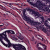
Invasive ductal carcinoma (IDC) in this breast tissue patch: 0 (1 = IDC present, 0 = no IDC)